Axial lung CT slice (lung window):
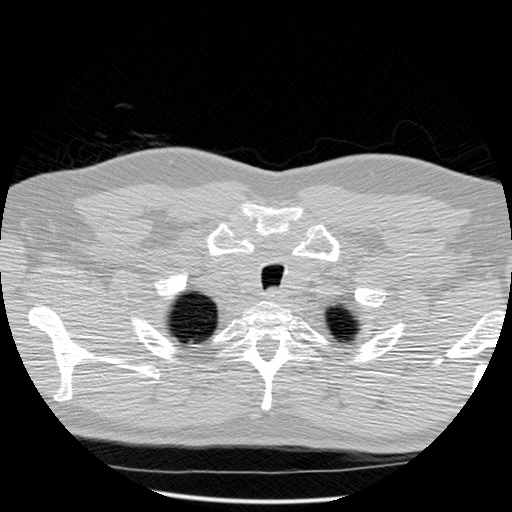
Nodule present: no